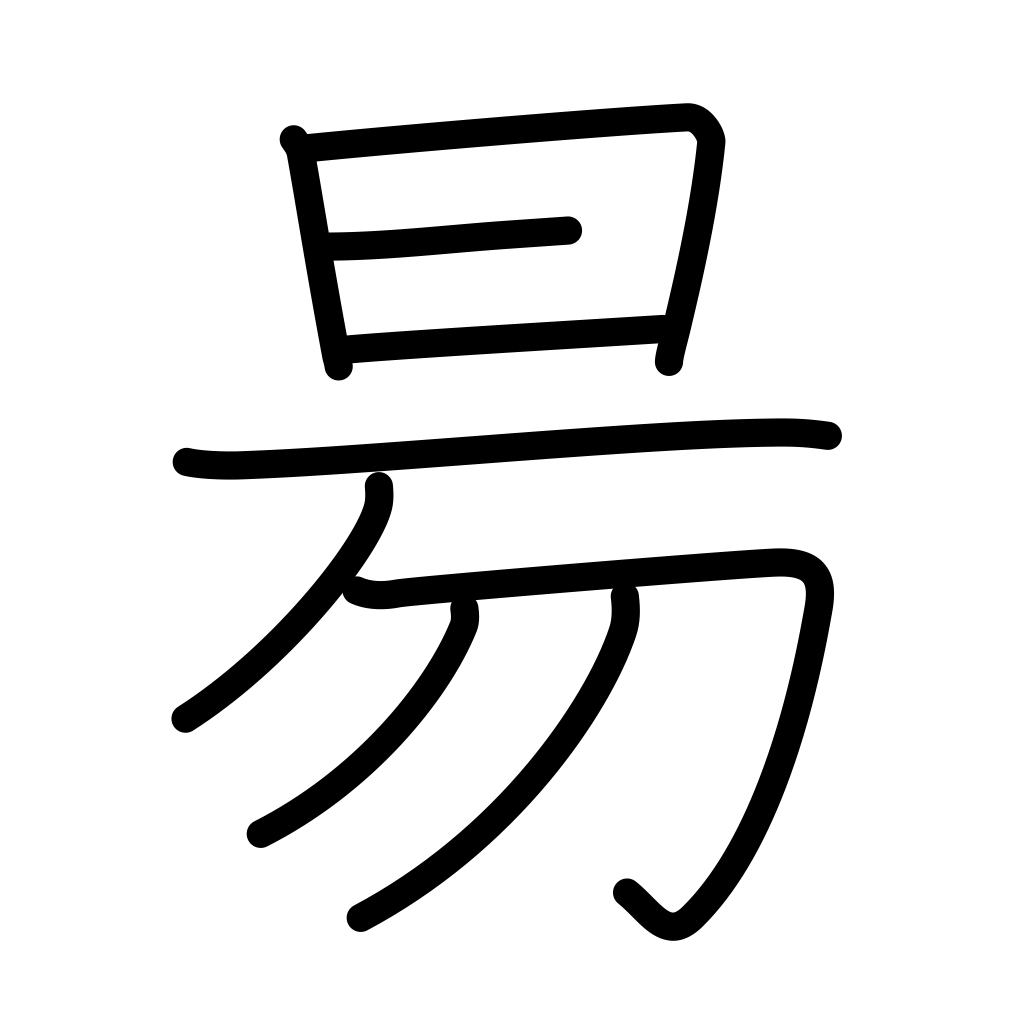
Meaning: open, sun